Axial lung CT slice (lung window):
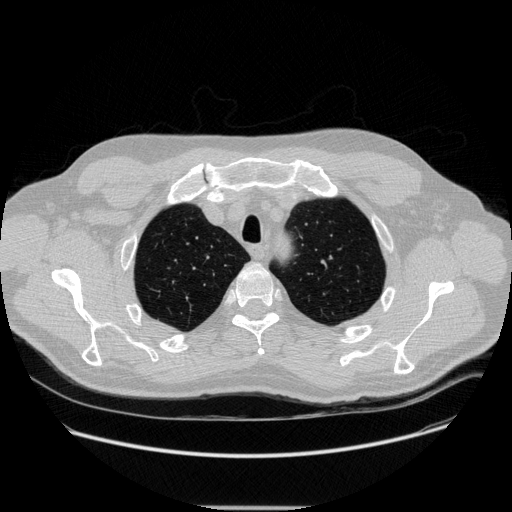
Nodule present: no